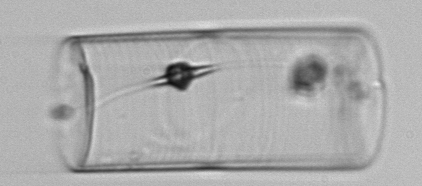
Label: Guinardia_flaccida